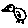
Label: bird